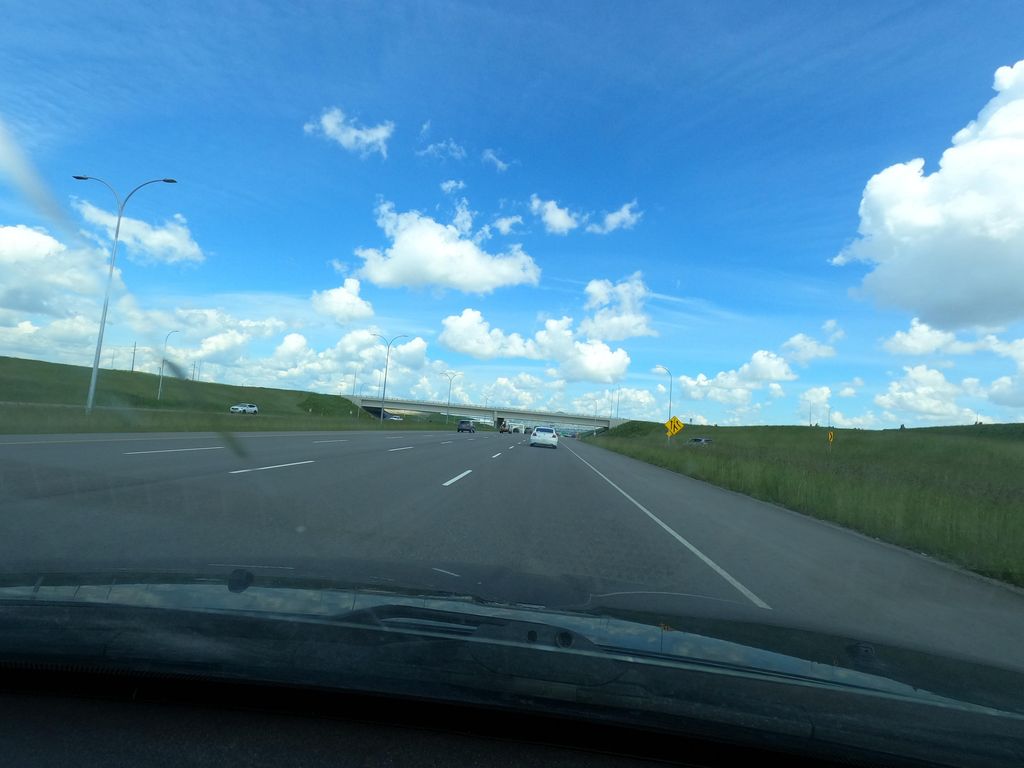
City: calgary